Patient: sex M, age 62
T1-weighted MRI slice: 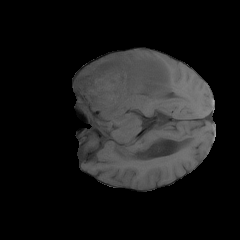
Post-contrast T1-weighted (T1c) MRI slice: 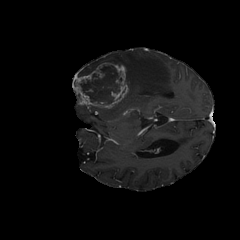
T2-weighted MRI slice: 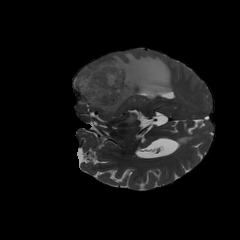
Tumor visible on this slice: yes
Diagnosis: Glioblastoma, IDH-wildtype
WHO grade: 4